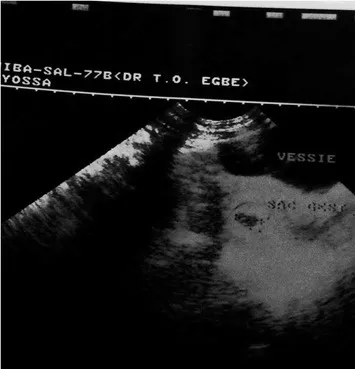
Gestatational Sac of Patient at 6 weeks gestation.
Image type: radiology (ultrasound)